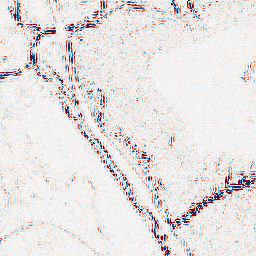
Category: wavelet
Decomposition family: wavelet_reverse_biorthogonal
Decomposition parameters: wavelet: rbio1.3
level: 2
Upsampling method: cubic_catmull_rom
Upsampling parameters: scale: 8
Upsampling scale: 8